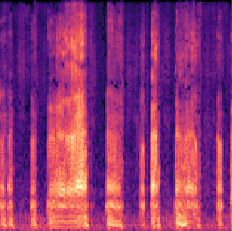
Sound class: Pig